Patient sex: F
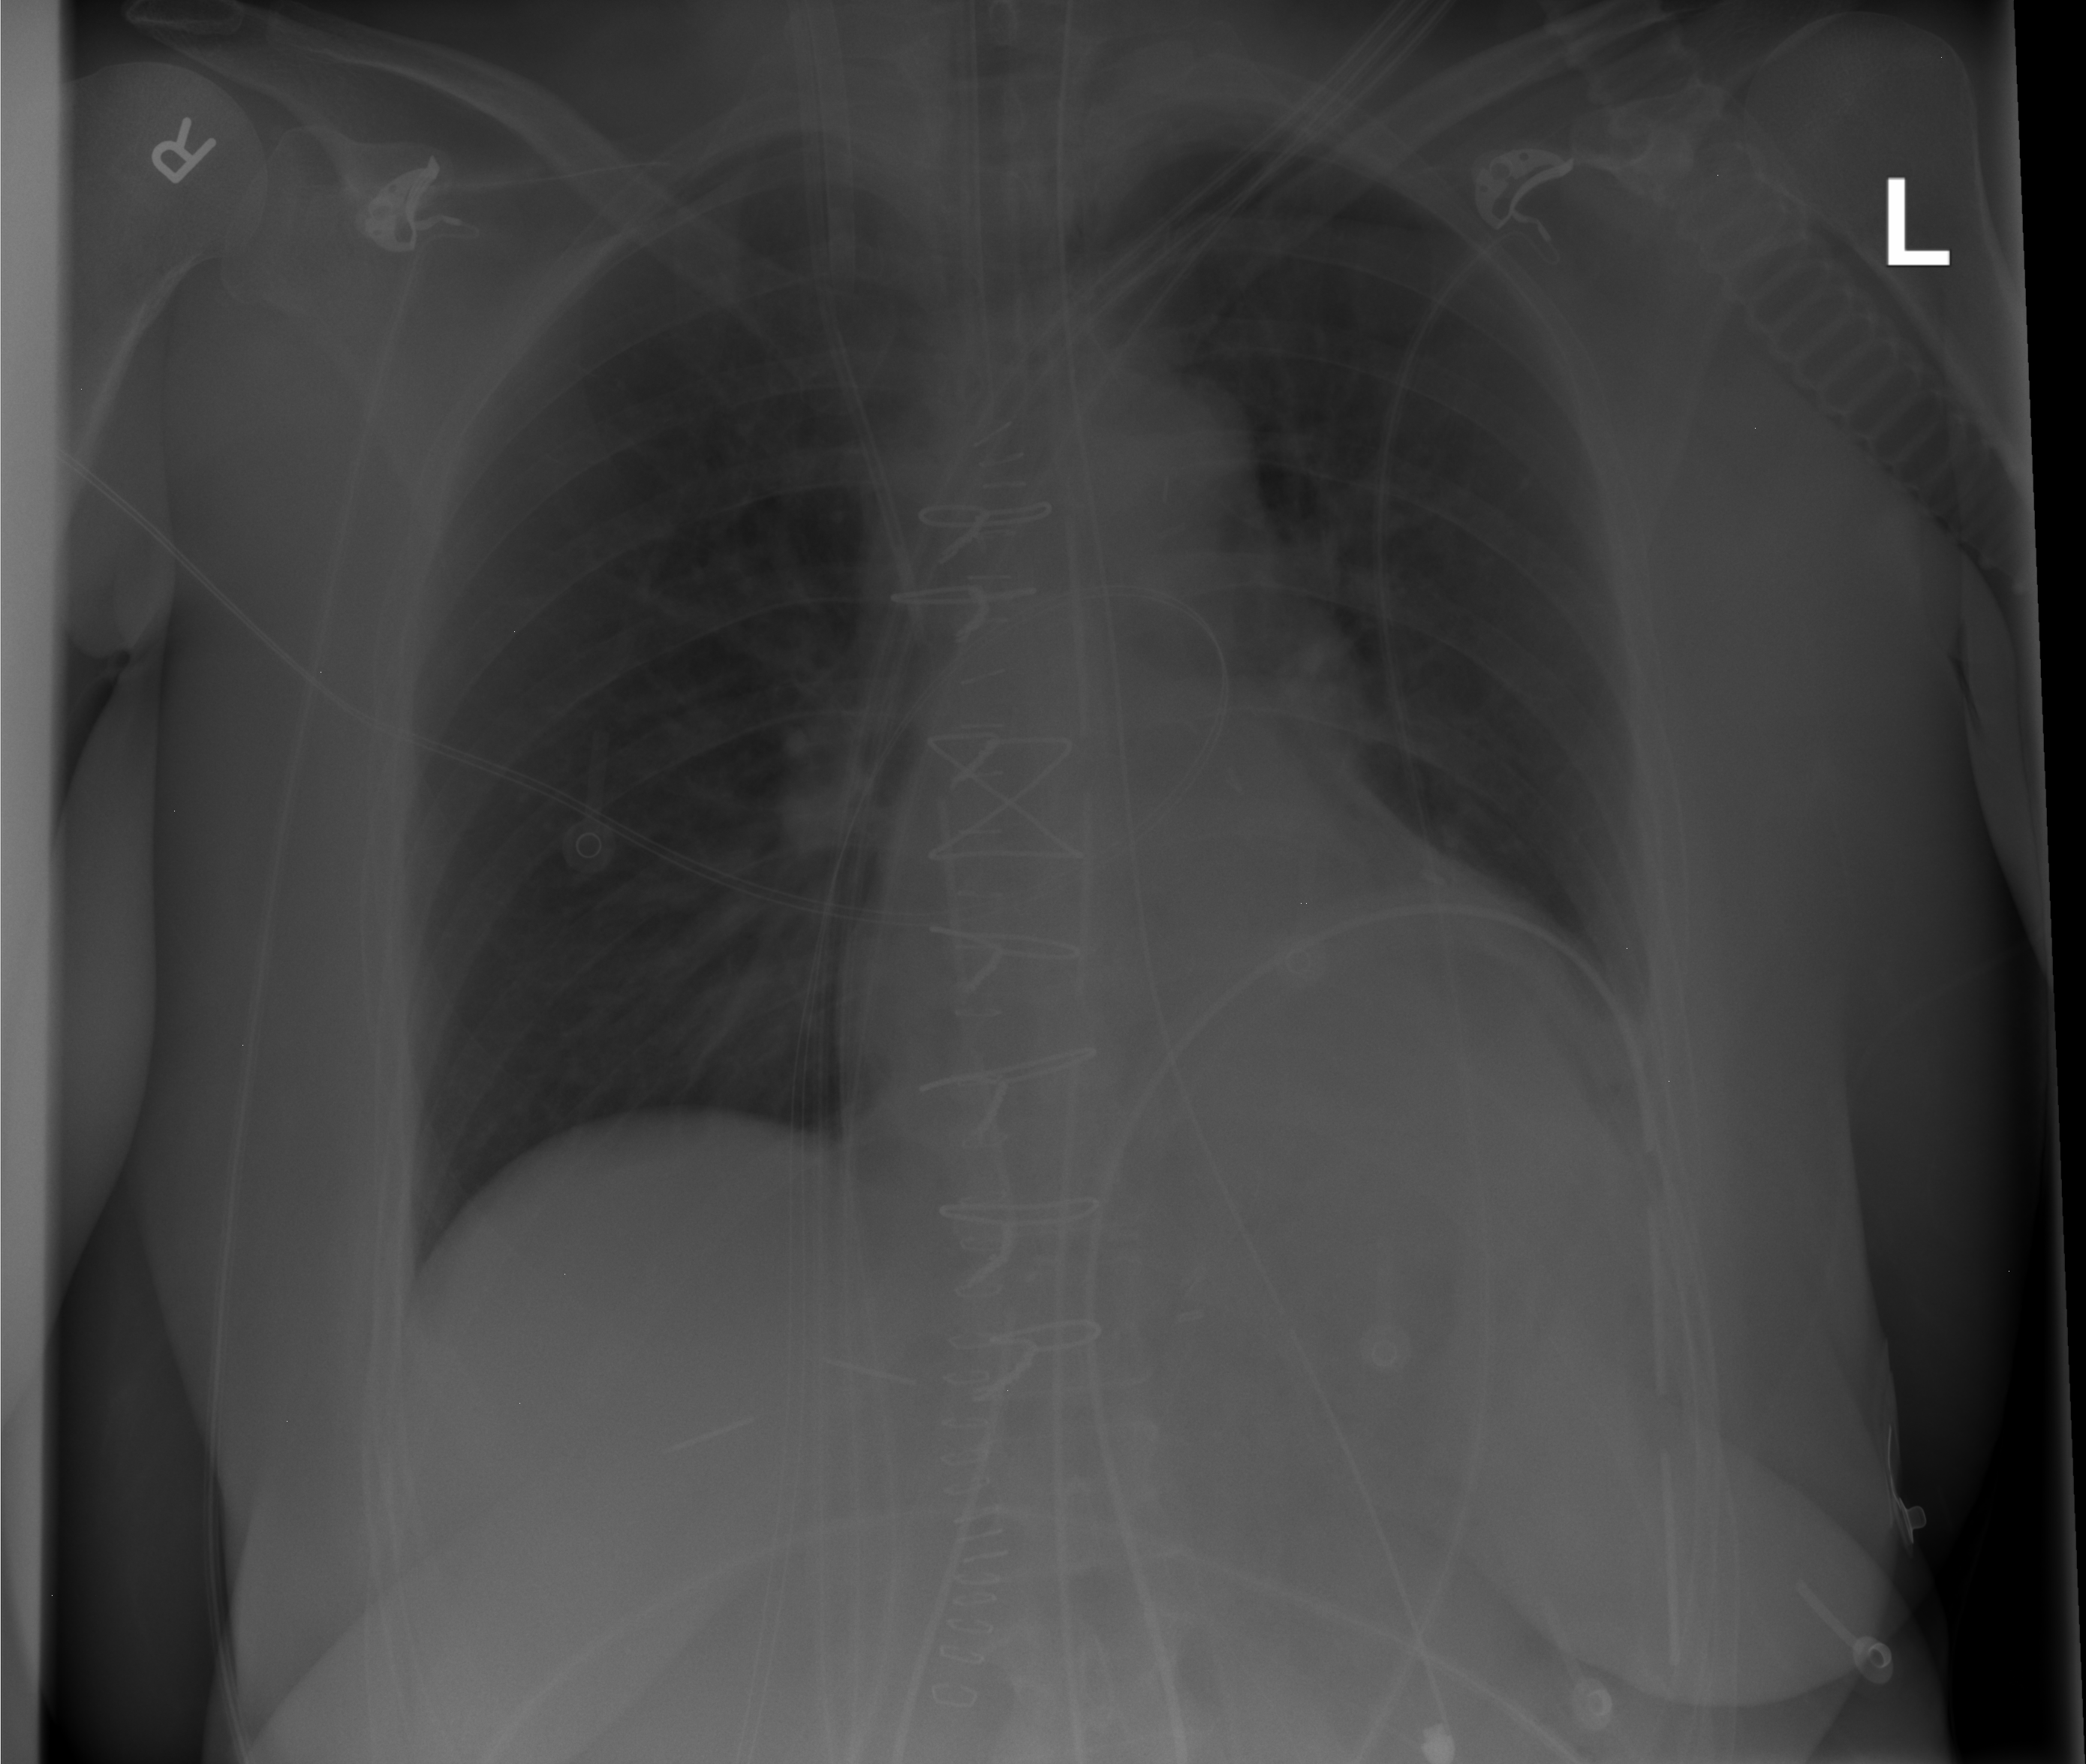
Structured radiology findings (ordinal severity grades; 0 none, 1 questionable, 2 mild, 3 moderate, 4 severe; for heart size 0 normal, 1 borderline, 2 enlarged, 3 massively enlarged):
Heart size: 0
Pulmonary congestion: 0
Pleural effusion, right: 0
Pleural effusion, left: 2
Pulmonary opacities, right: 0
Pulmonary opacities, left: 0
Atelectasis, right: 0
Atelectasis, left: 2